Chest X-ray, AP view. Patient: 59 years old, sex M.
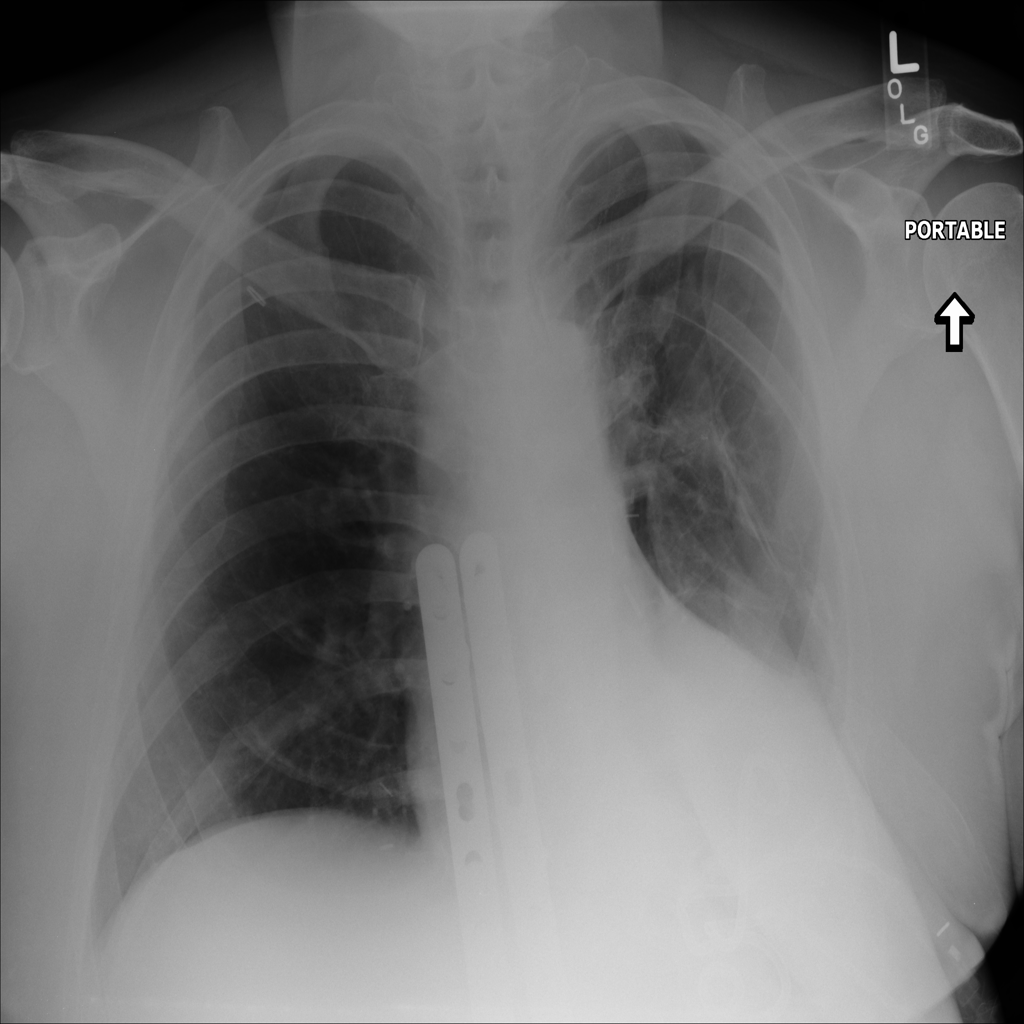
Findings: Nodule, Pneumothorax